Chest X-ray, PA view. Patient: 67 years old, sex F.
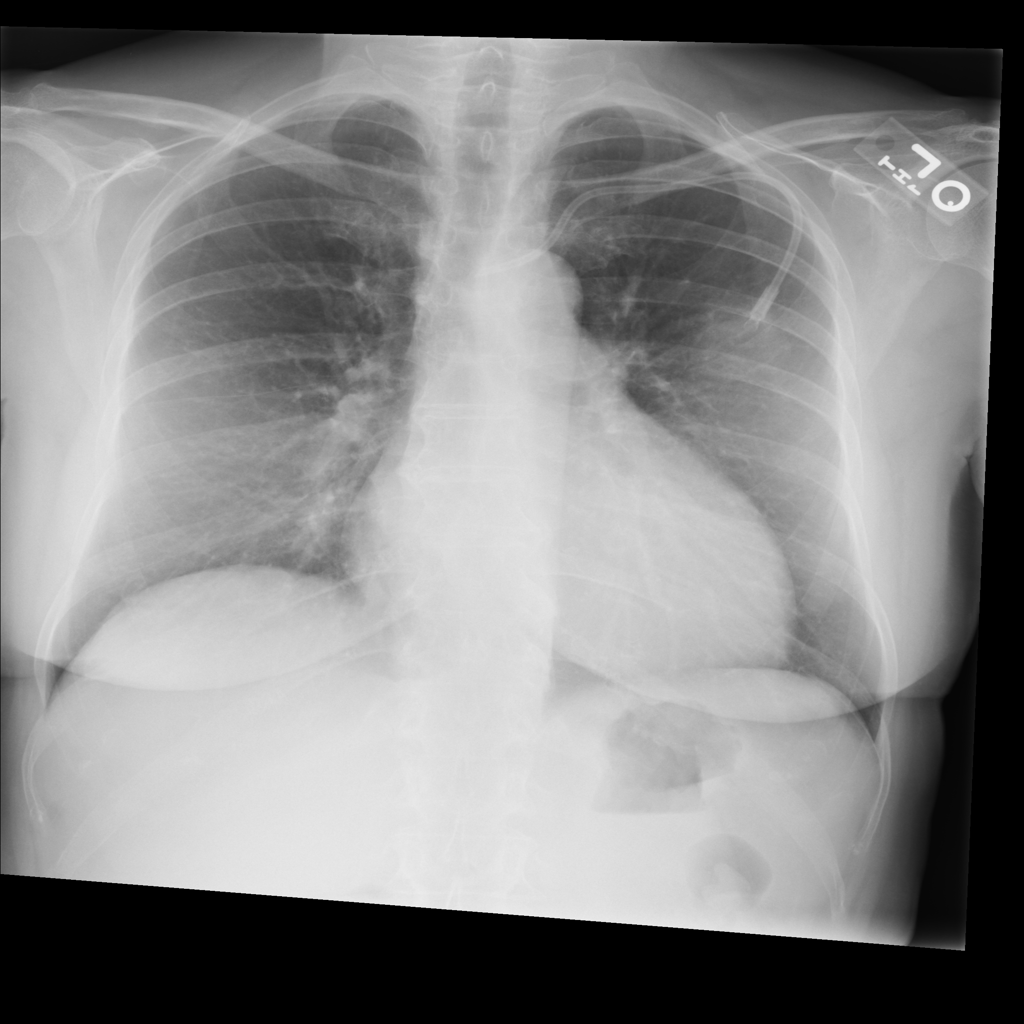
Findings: Cardiomegaly